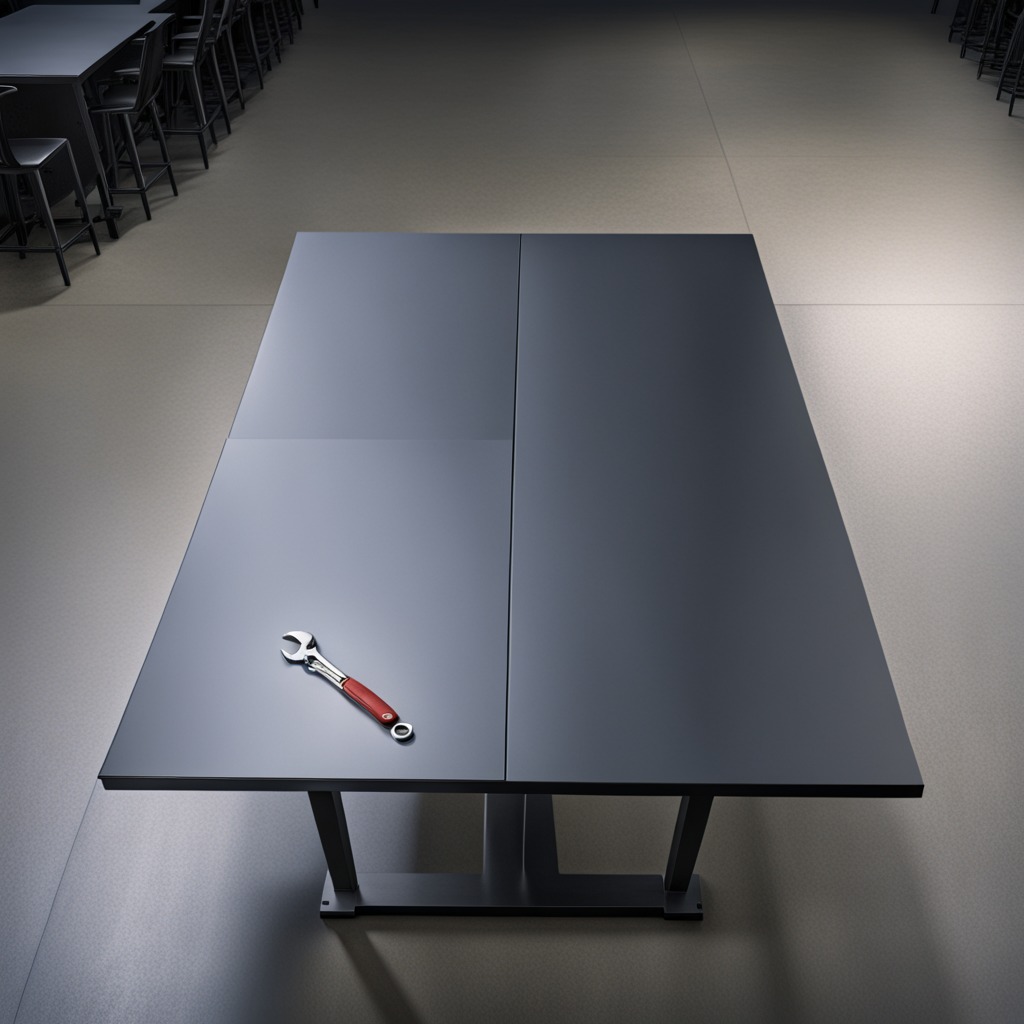
An wrench is lying on the clean empty table in the basement in the evening.